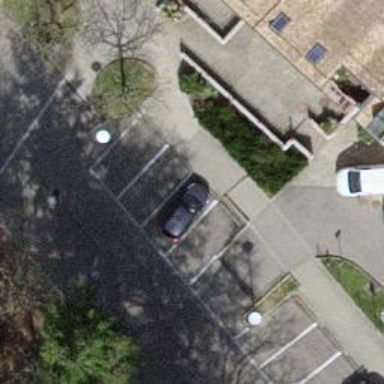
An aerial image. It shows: Street-side parking area with asphalt surface.